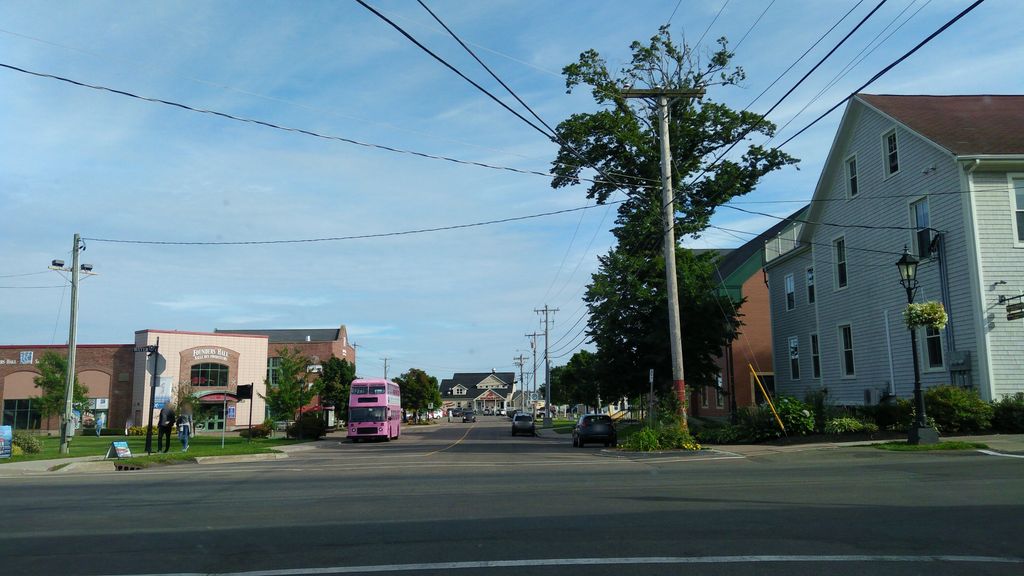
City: charlottetown